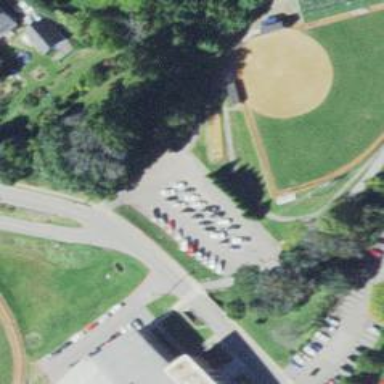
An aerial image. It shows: Softball pitch for leisure sports.